Question: I found out that adding SCNNodes (with SCNGeometry) to the scene causes a severe lag spike.
According to the Time Profiler it has to generate the geometry (at least the functions/methods are called like that). It does that at the time when the node is added to the scene, not when the node is created. Hence, creating a pool with SCNNodes will not work.
Is there a way to get rid of this lag? I'd like to be able to add nodes to the scene without any FPS drop.
The only idea I have so far is adding everything to the scene already and then hiding / un-hiding it, though this is not really a clean solution.
Here's a shot from Time Profiler:

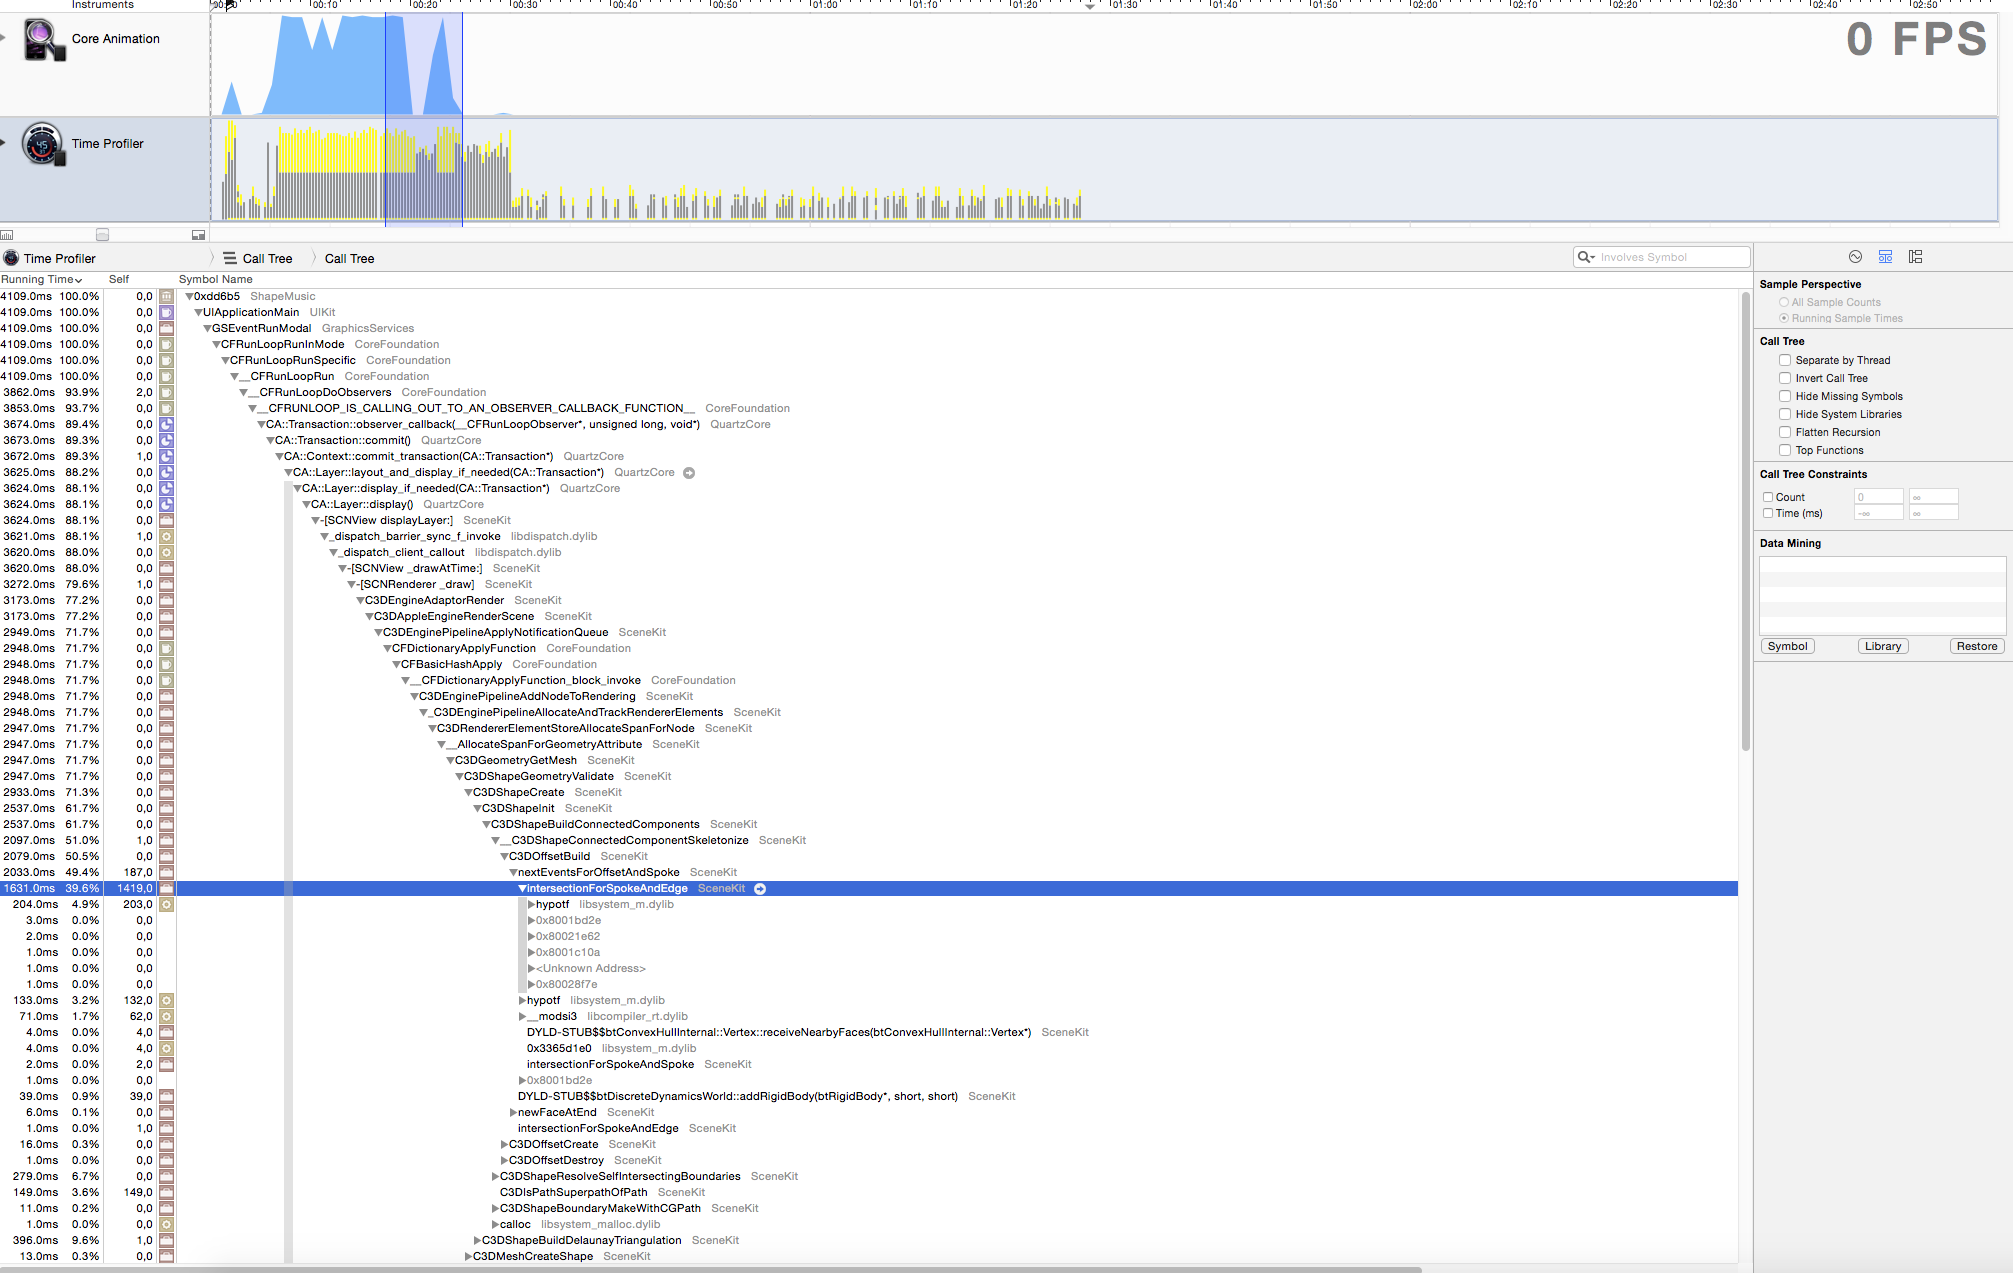
Answer: looks like your are adding a node with an 'SCNShape' or 'SCNText' attached to it and these kinds of geometries are expensive to create (you have to discretize and triangulate the Bezier curve, and eventually have to compute and offset curve for the chamfer).
You can try to preload the following methods from 'SCNSceneRenderer' : '-prepareObject:shouldAbortBlock:', '-prepareObjects:withCompletionHandler:'